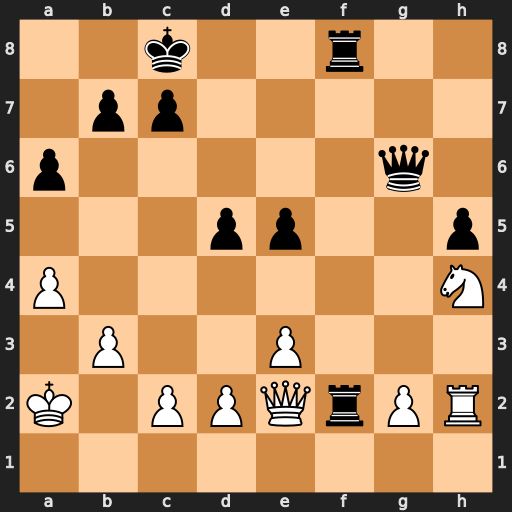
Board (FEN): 2k2r2/1pp5/p5q1/3pp2p/P6N/1P2P3/K1PPQrPR/8
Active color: w
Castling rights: -
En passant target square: -
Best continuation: Nxg6 Rxe2 Nxf8